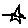
Label: star